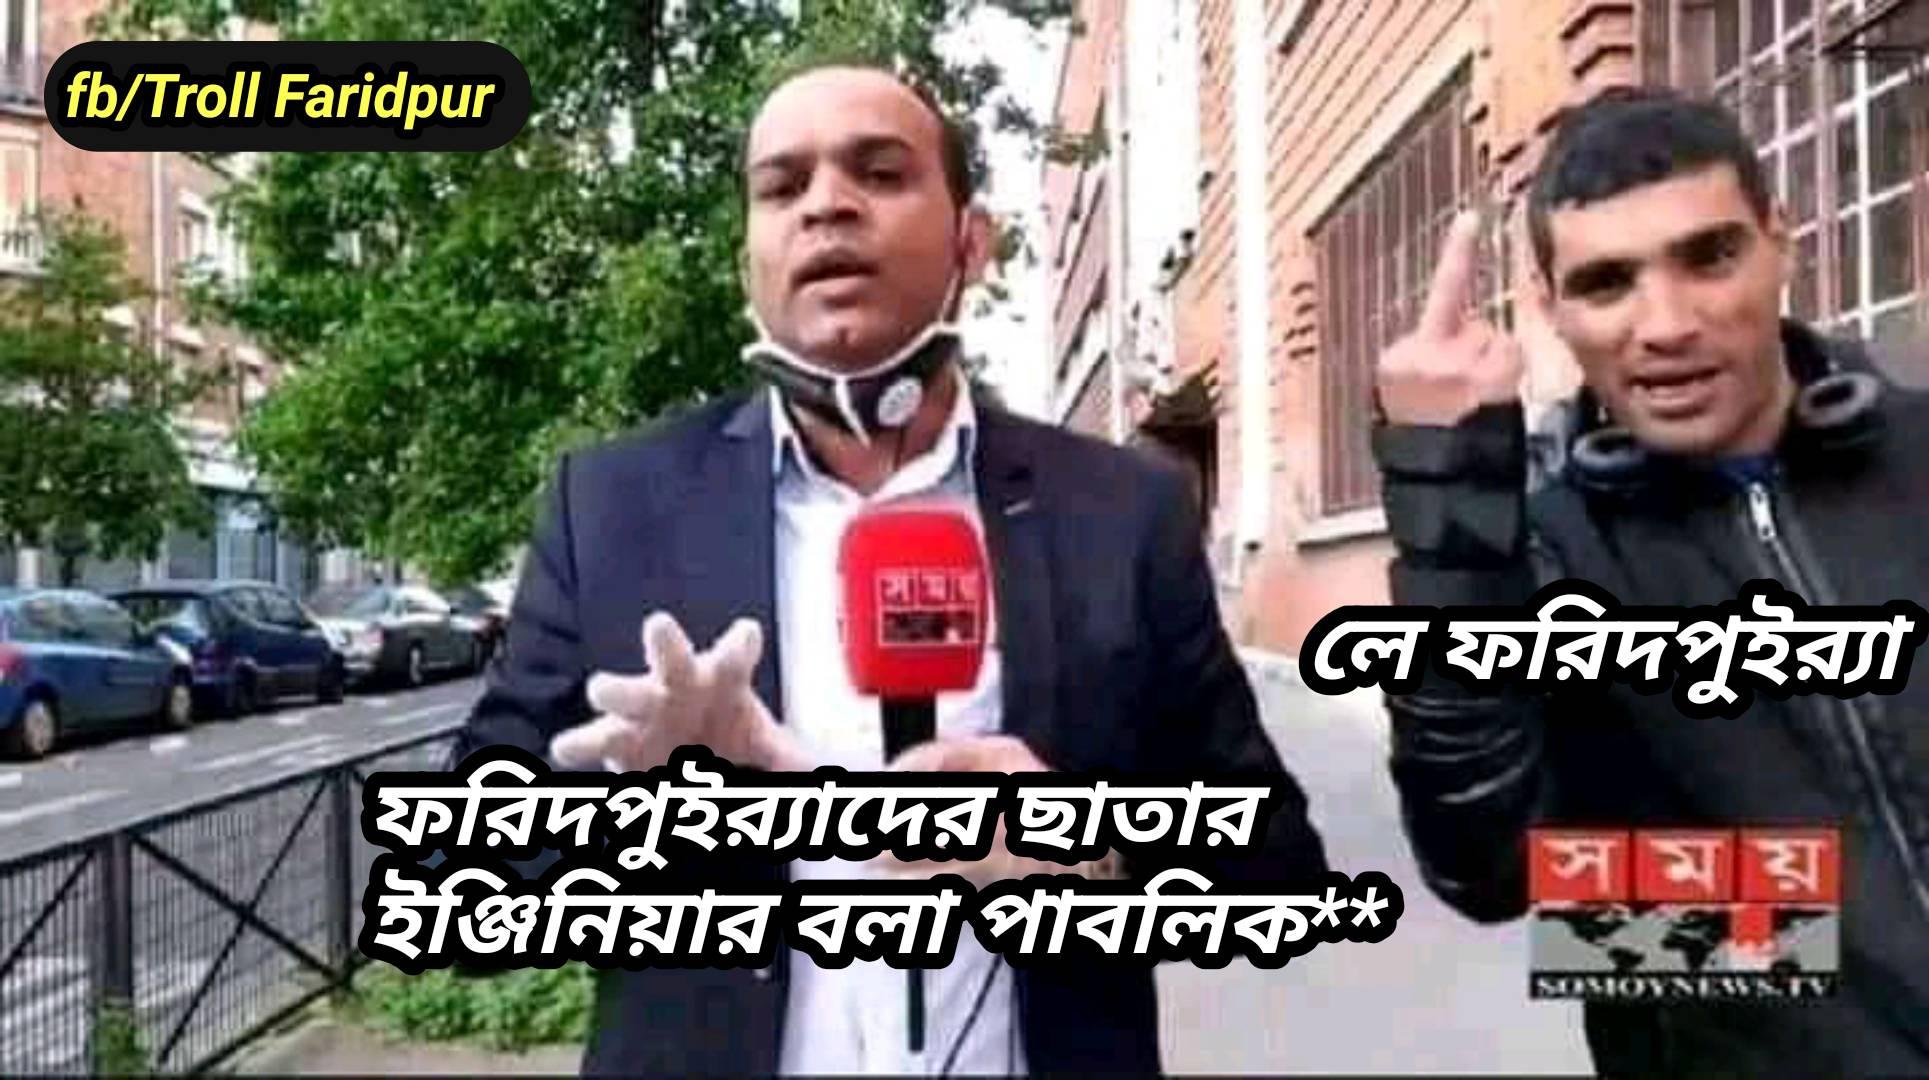
Caption: ফরিদপুইর‍্যাদের ছাতার ইঞ্জিনিয়ারিং বলা পাবলিক**    লে ফরিদপুইর‍্যা
Label: non-hate